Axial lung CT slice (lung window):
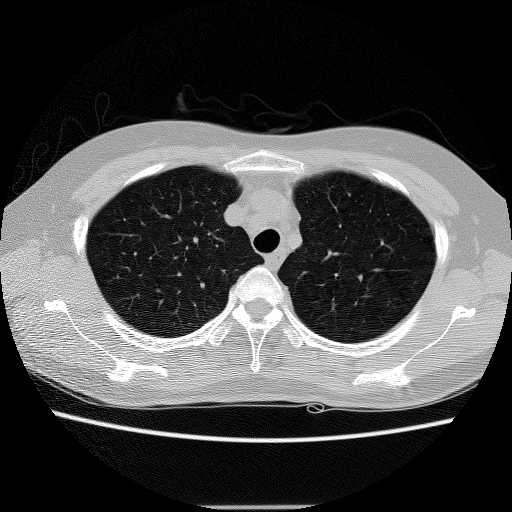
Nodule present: no